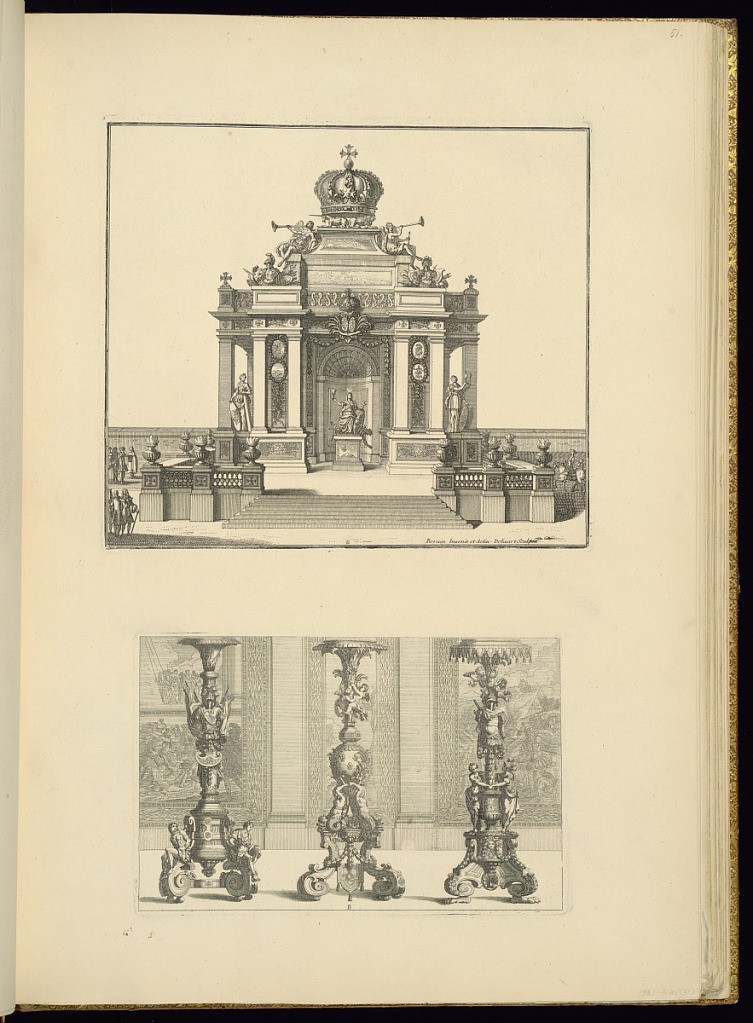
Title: Allegorical Temple Design and Ornamented Gueridons
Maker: Jean Berain, the elder, French, 1640-1711
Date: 1711
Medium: Engraving on laid paper
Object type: Bound print
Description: Page containing two plates printed on it. The top plate is of an allegorical temple topped with a giant crown held aloft by a unicorn and a lion, and adorned with statues of horn-blowing angels and trophies. In the apse is a statue of a woman with a flame over her head, holding a chalice in one hand and a cross and shield in another. She stands above snakes and a man. This plate is signed and given the letter "B." The lower plate features three gueridons in front of tapestries. The gueridon on the left has captives at its base and a trophy of war. The center gueridon has anguipèdes and winged putti. The gueridon on the right has clawed, scroll feet, military attributes, a winged putto with a wreath, and a tasseled top. The plate is not signed but given the lettering "B."